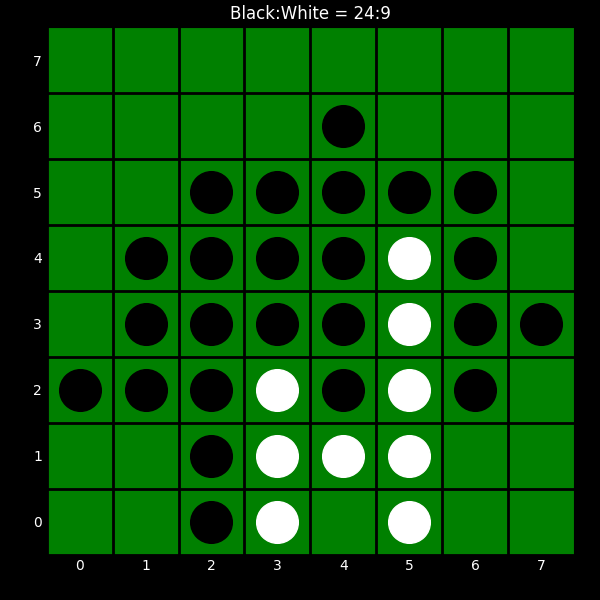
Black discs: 24
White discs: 9